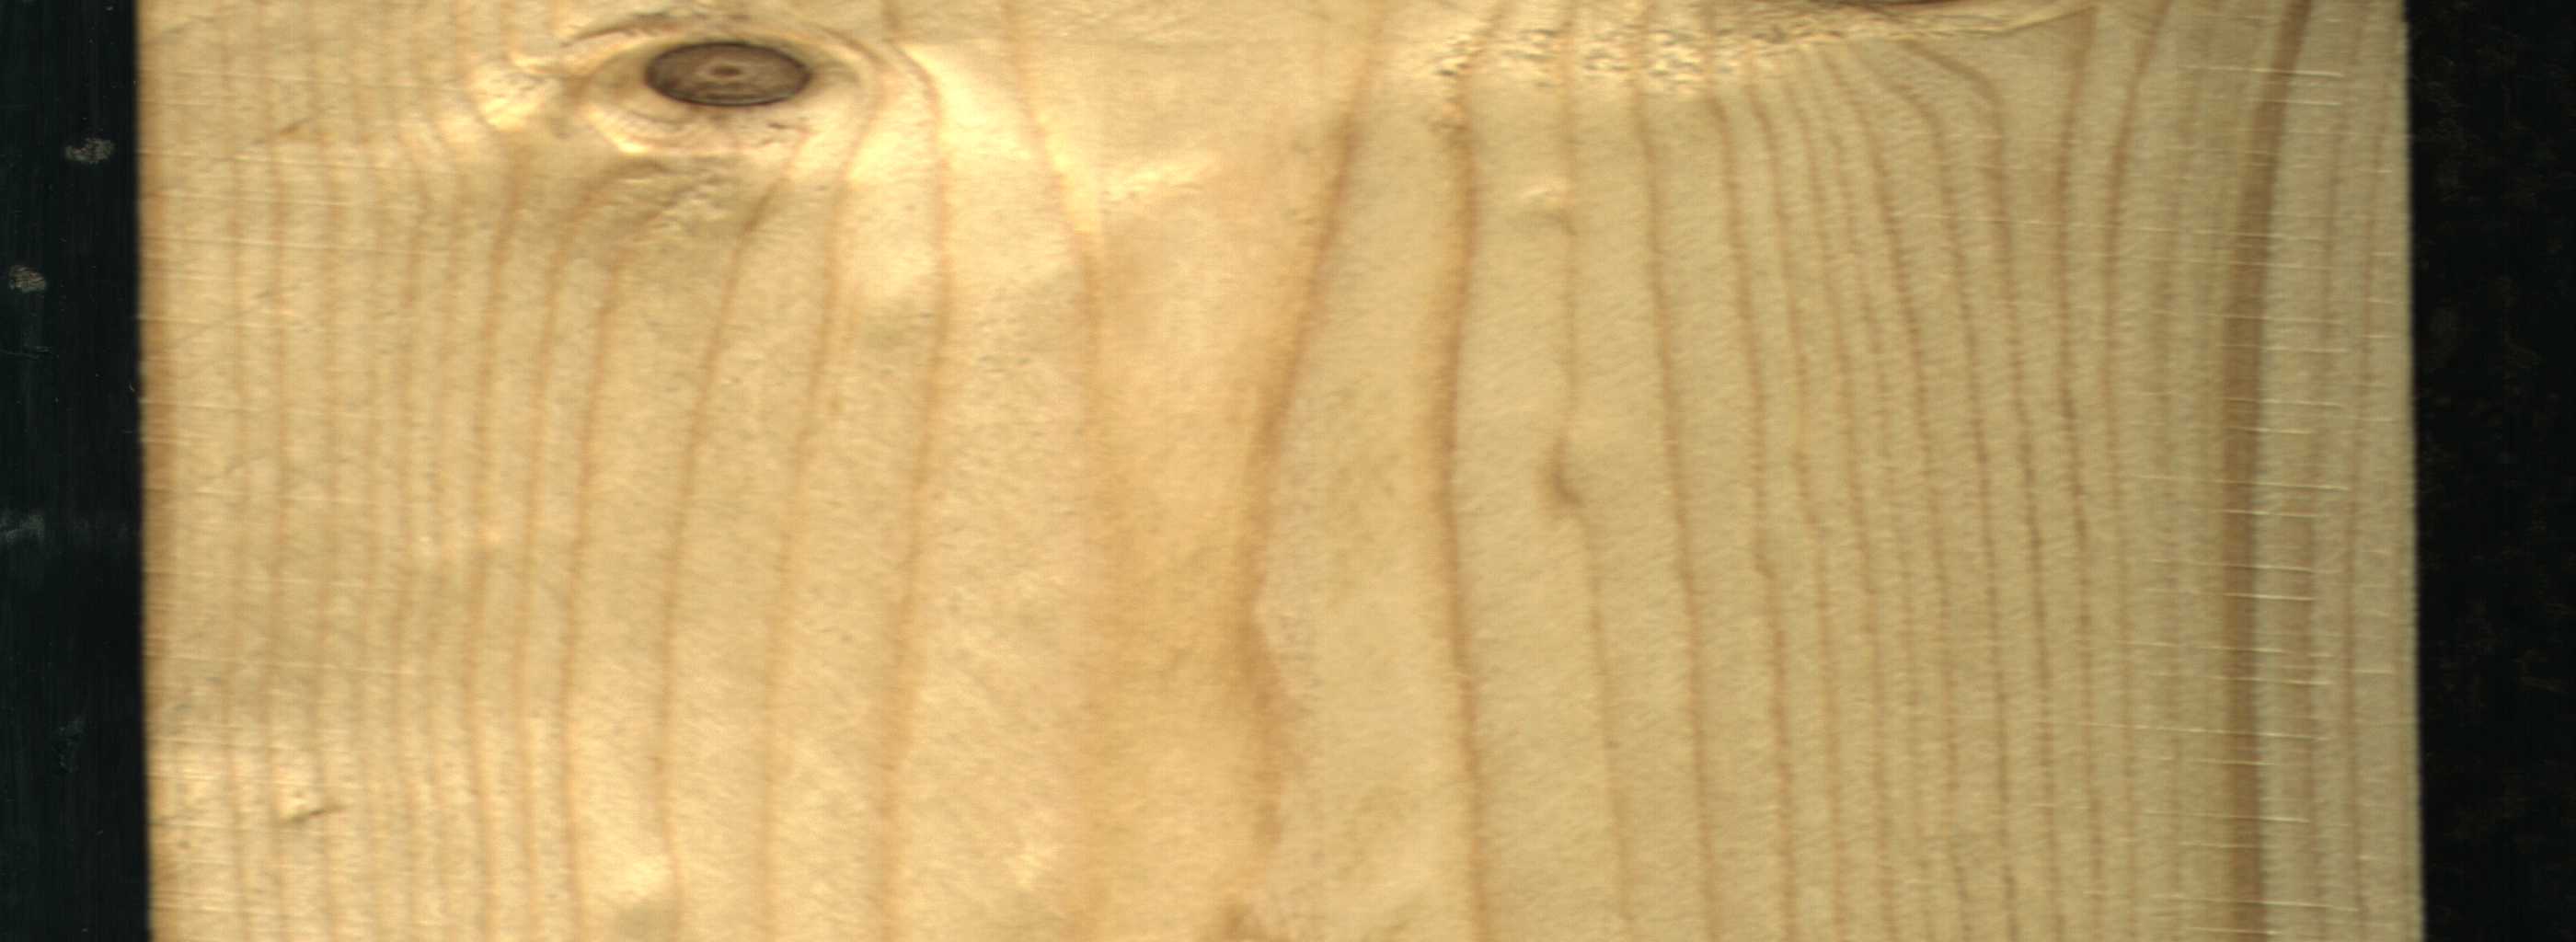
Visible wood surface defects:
Quartzity
Dead_Knot
Live_Knot